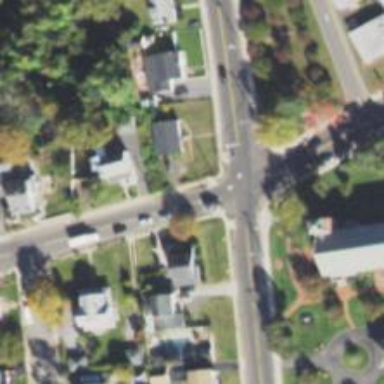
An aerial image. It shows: Marked road crossing.